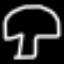
Label: mushroom